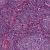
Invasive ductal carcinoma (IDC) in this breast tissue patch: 1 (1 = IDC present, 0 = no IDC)